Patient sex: M
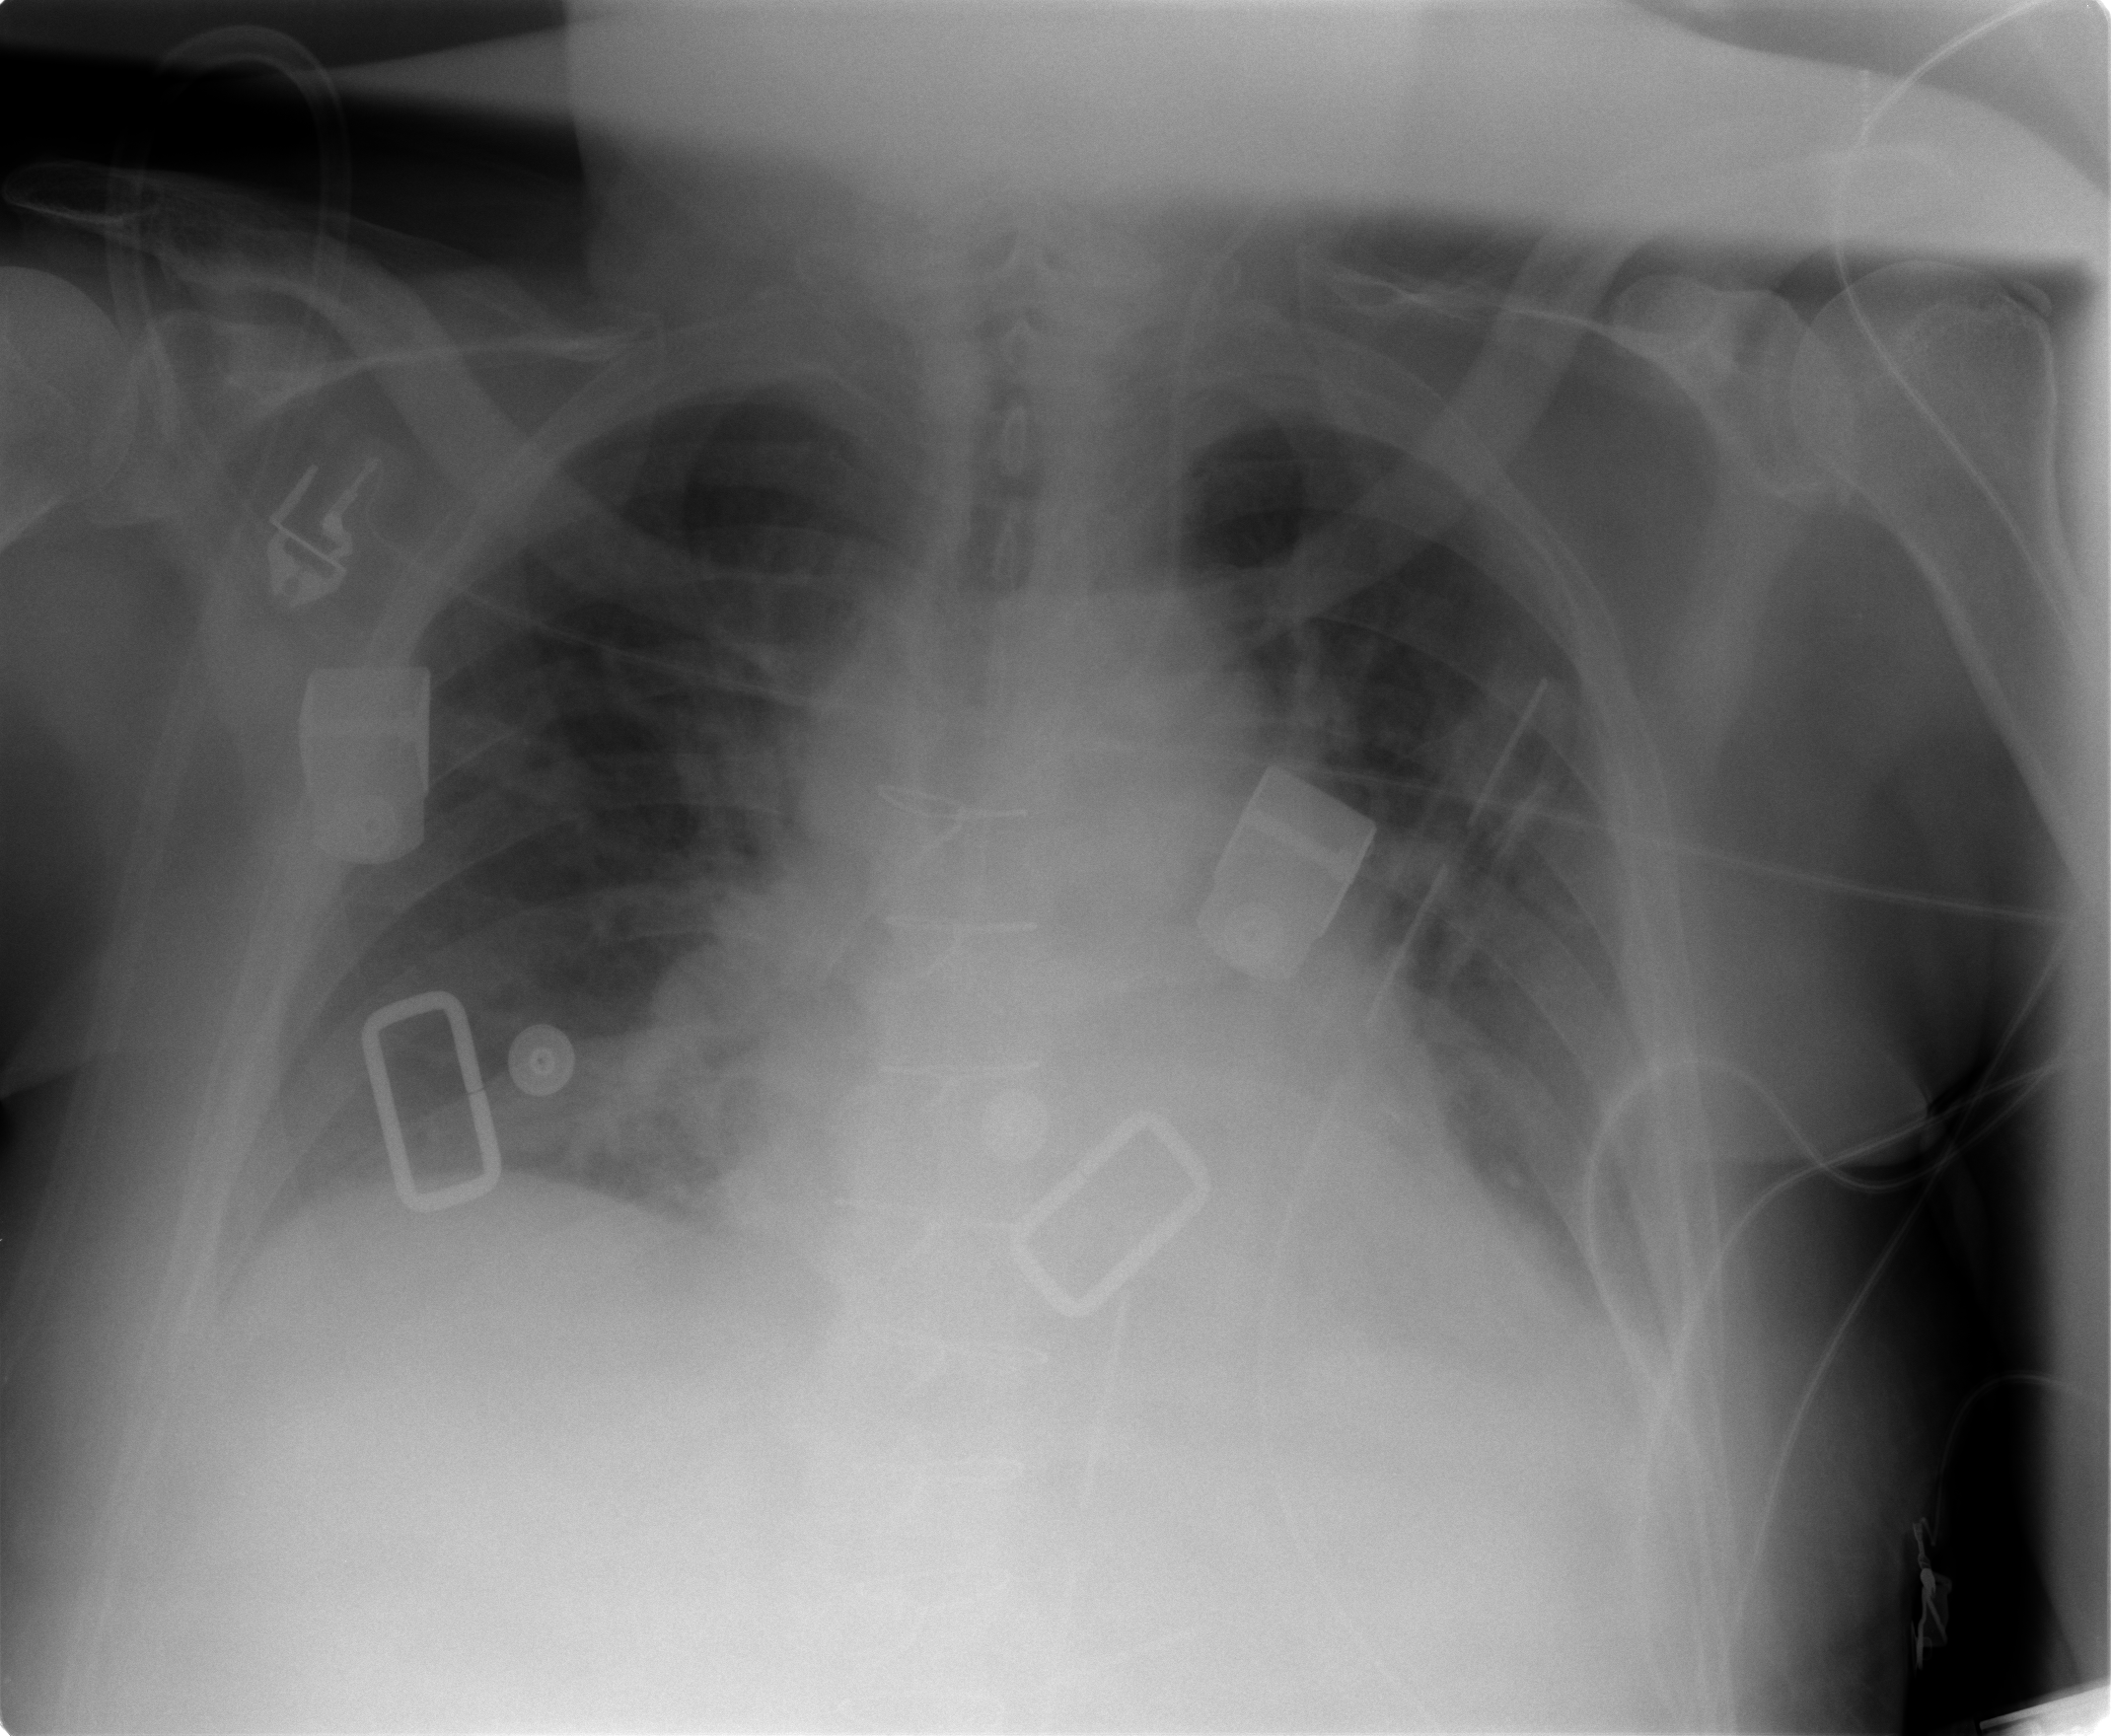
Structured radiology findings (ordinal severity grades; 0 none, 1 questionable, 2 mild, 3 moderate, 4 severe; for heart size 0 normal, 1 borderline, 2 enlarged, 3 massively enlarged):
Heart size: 1
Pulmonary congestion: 3
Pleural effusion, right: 1
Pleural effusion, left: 2
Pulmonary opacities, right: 1
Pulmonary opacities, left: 0
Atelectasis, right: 2
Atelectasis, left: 2